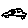
Label: car